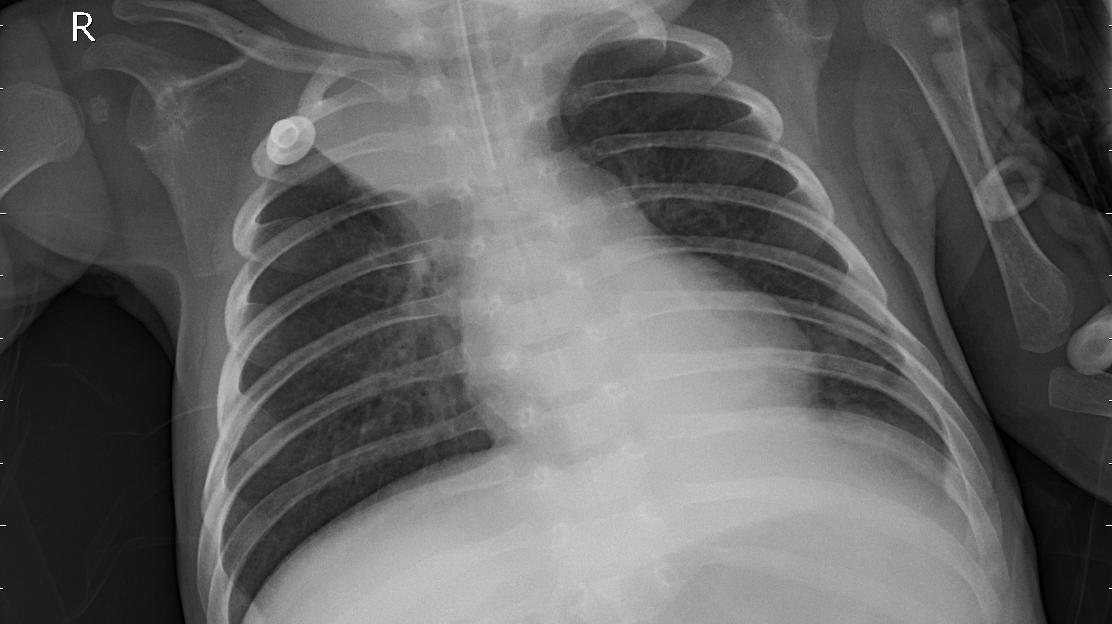
Diagnosis: PNEUMONIA